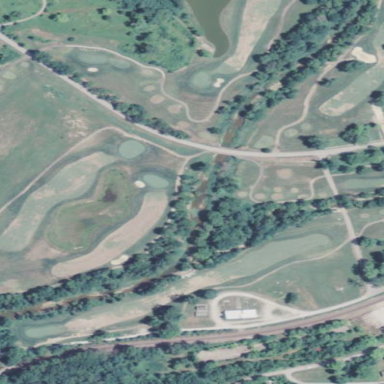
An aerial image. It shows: Golf course.